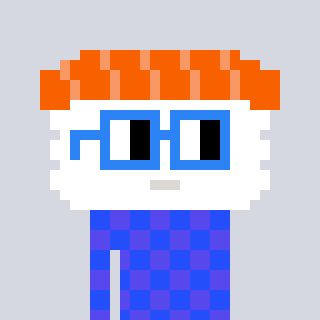
a pixel art character with square blue glasses, a nigiri-shaped head and a computerblue-colored body on a cool background